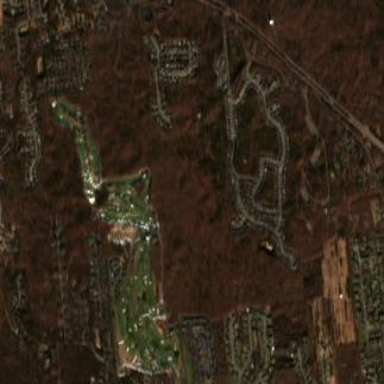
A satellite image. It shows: Golf course surrounded by greenery.